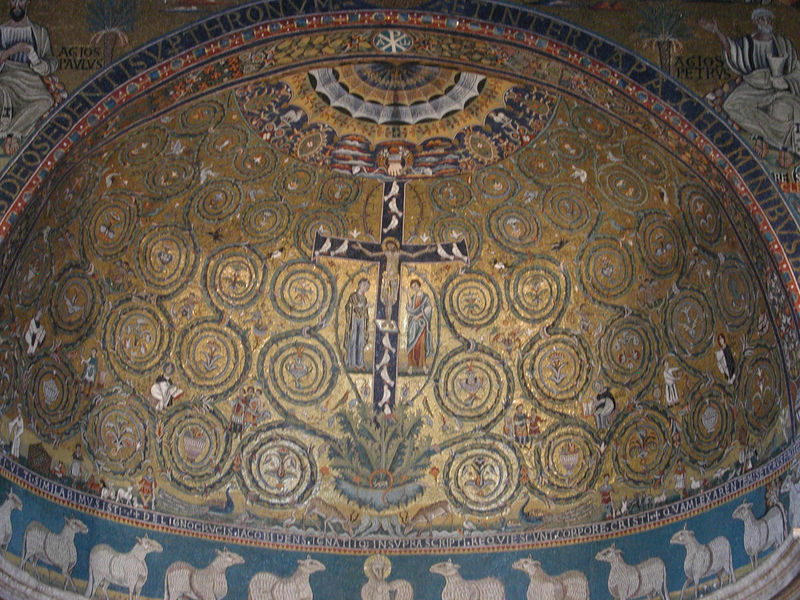
Titel: San Clemente in Rom
Standort: Rom, S. Clemente (EU - I - Latium)
Schlagwörter: blau, weiß, männer, rot, tiere, ornament, johannes, taube, vögel, kirche, gold, decke, pflanze, schrift, italien, venedig, herde, figuren, kuppel, inschrift, ornamente, lamm, kreuz, wurzel, tauben, pfau, mosaik, ornamental, fries, heiligenschein, nimbus, hirsch, christus, jesus, kreuzigung, dekce, chor, kruzifix, heilige, maria, lämmer, schafe, petrus, goldgrund, christi, decken, san marco, gekreuzigter, lamm gottes, byzantinisch, wurzel jesse, mosail, ravenna, kirchenchor, latien, lämmerfries